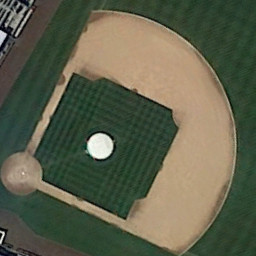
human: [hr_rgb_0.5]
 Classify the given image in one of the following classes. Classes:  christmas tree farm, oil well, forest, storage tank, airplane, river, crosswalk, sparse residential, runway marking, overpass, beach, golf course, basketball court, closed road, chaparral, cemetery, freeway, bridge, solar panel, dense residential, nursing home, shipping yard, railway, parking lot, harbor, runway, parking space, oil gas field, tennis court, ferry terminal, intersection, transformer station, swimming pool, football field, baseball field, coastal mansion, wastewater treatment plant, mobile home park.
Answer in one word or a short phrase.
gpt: baseball field